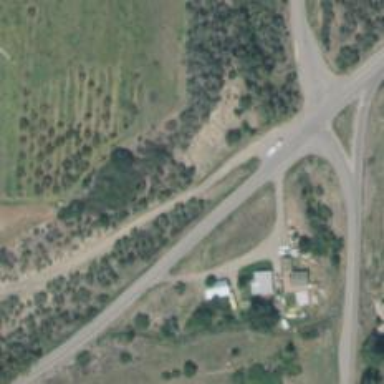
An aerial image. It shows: Unclassified road.